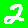
Digit: 2